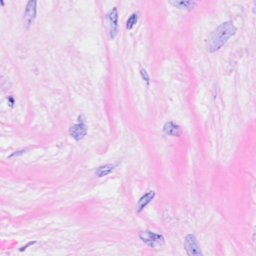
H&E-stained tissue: Breast